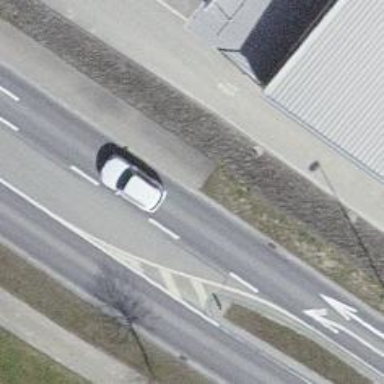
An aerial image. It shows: Primary road with asphalt surface.